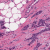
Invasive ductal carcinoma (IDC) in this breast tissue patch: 1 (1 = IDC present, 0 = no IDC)